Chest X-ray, AP view. Patient: 66 years old, sex F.
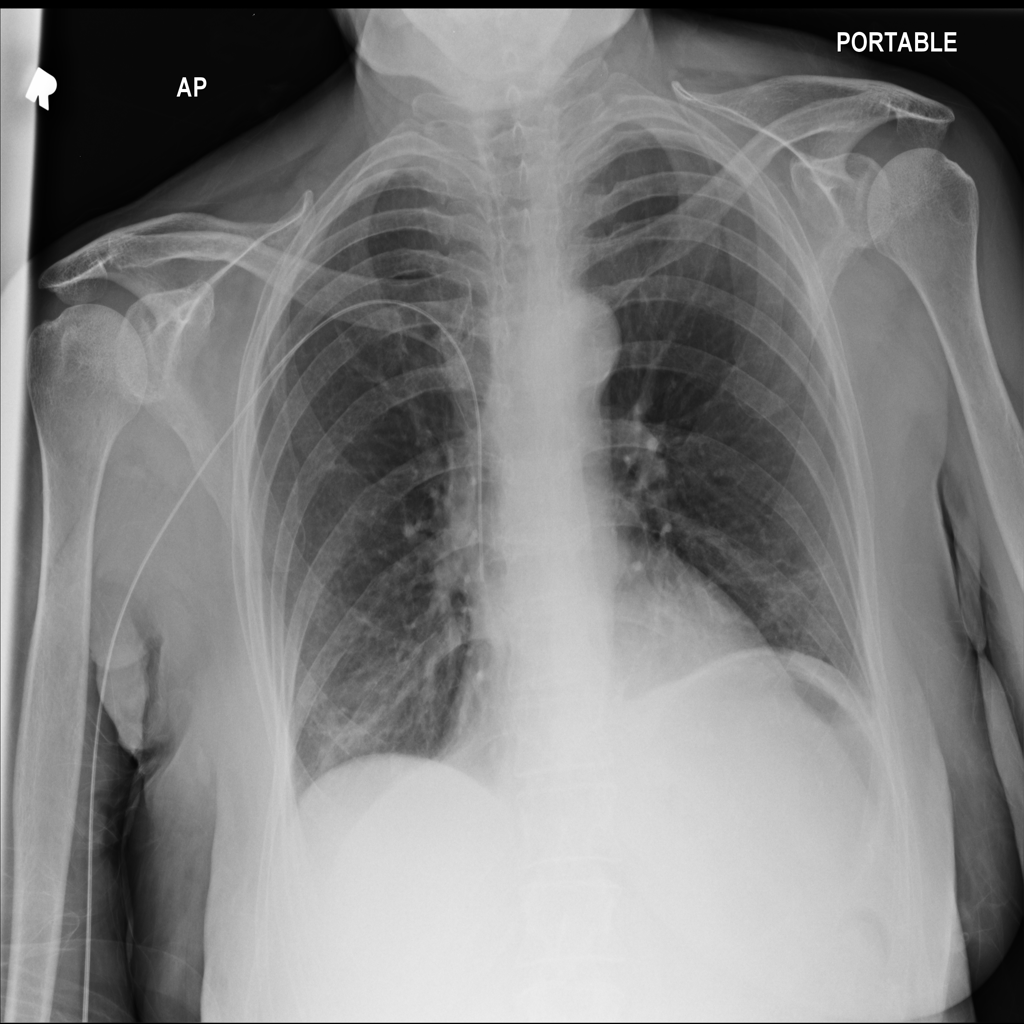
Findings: No Finding